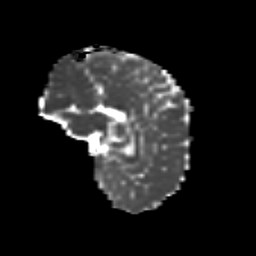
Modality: MD
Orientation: sagittal
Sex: male
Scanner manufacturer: siemens
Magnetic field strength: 3 T
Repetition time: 5 s
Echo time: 0.071 s